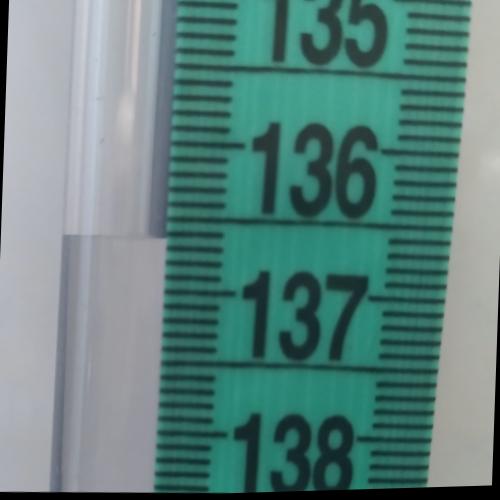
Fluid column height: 136.6 cm